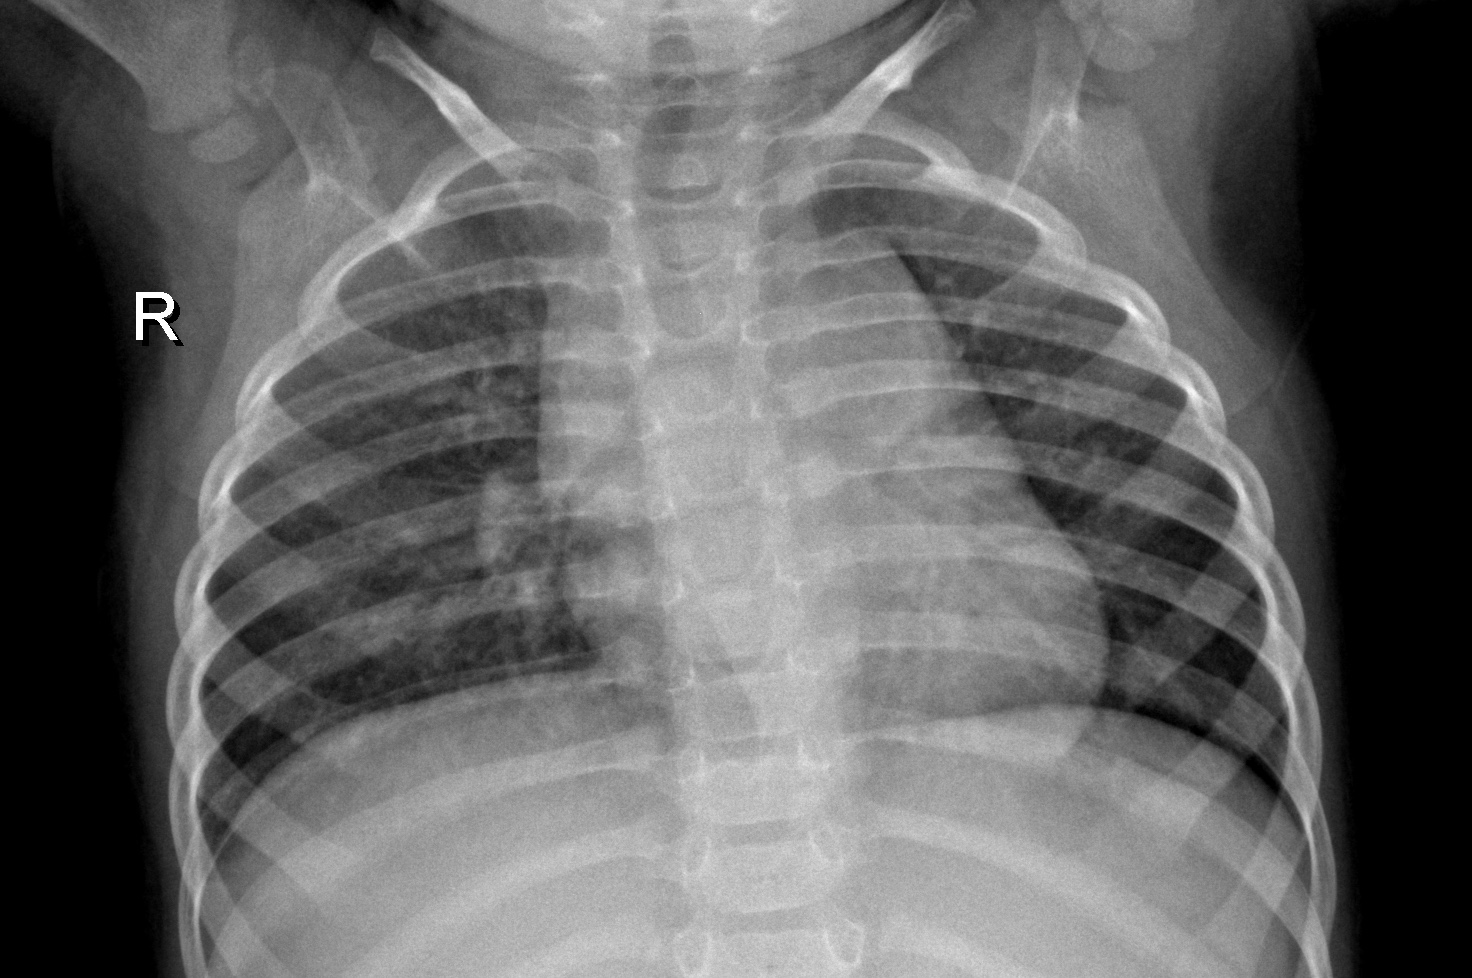
Diagnosis: NORMAL